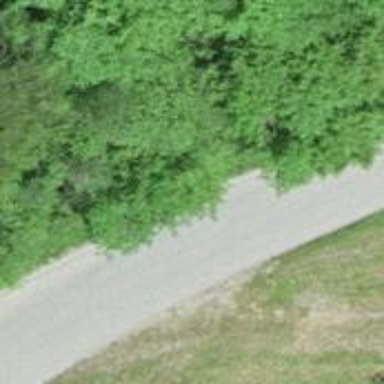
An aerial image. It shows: Unclassified road.